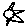
Label: star